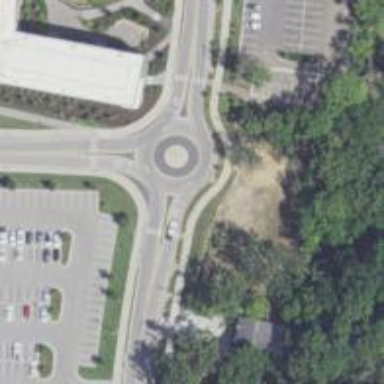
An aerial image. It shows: Tertiary road made of asphalt leading to roundabout junction.